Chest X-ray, PA view. Patient: 12 years old, sex M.
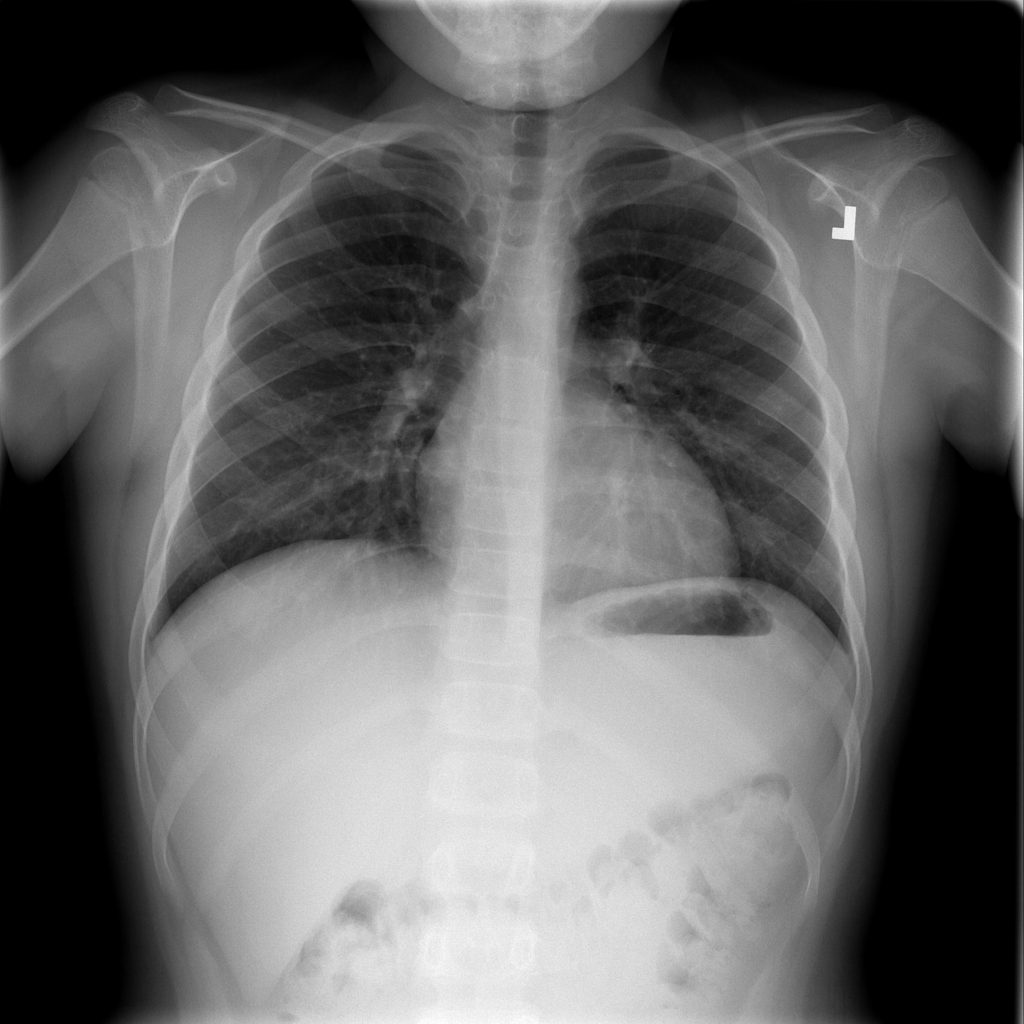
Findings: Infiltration